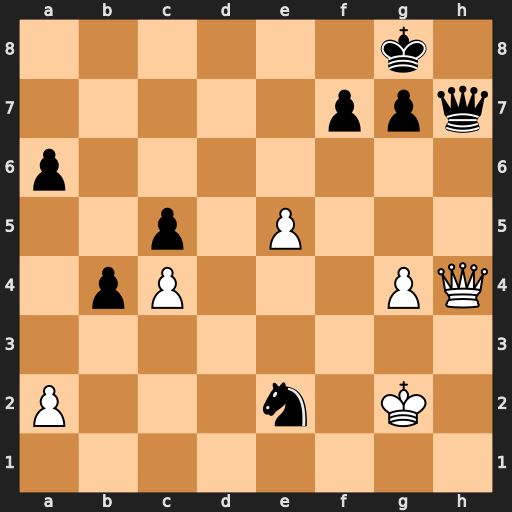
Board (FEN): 6k1/5ppq/p7/2p1P3/1pP3PQ/8/P3n1K1/8
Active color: w
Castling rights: -
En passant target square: -
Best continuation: Qd8#